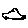
Label: car